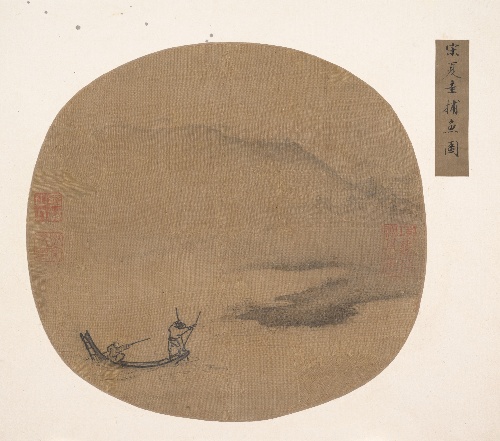
Title: 明/清　佚名　仿夏珪　捕魚圖　團扇|River Landscape with Boatmen
Artist: Unidentified artist|Xia Gui
Artist bio: |Chinese, active ca. 1195–1230
Object type: Fan mounted as an album leaf
Classification: Paintings
Medium: Fan mounted as an album leaf; ink on silk
Culture: China
Period: Ming dynasty (?) (1368–1644)
Dimensions: 9 1/8 x 9 1/2 in. (23.2 x 24.1 cm)
Department: Asian Art
Credit line: From the Collection of A. W. Bahr, Purchase, Fletcher Fund, 1947
Accession year: 1947
Repository: Metropolitan Museum of Art, New York, NY
Tags: Men|Landscapes|Boats